Question: I have seen many music players or other applications written using flutter but none of them have a 'open with' menu.
To be clear, I mean how to make my music player/ other app to show in that open with menu, like if I want to access a music from files and my app comes in that menu.
Is there any way to do that, cause I can't find it, nor can I found any issues related to it.

Above is the 'open with' menu displayed in Samsung, similar type of menu are their on other android devices.
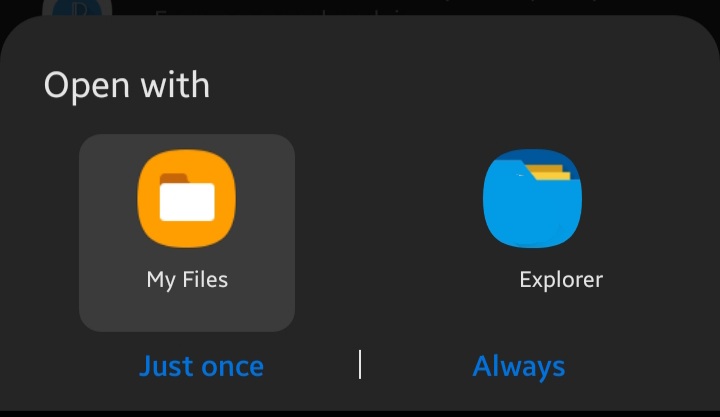
Answer: The 'Open with' menu is a native function provided by the OS. The menu looks the same in different apps on the same phone, but it looks differently on other phones.
To trigger this menu within a Flutter app, we could use a package like <URL>, which invokes the native OS method to open a file:
'''
import 'package:open_file/open_file.dart';
OpenFile.open("/sdcard/example.txt");
'''
If more than one app is assigned to that specific file extension, the 'Open with' menu will appear and prompt the end-user with the app selection.
---
That said, based on your scenario, it's totally possible to create a custom 'Open with' menu for your app, although it's recommended to use what the OS natively offers to us.